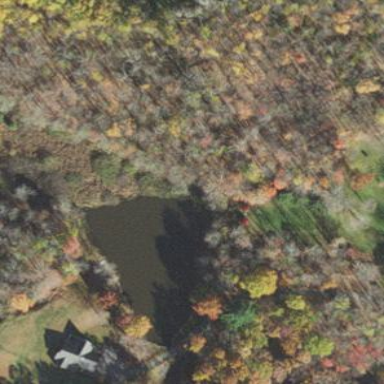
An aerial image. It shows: Serene pond surrounded by nature.